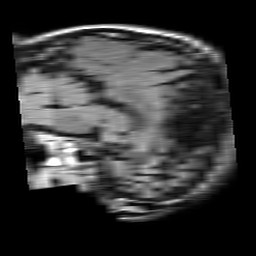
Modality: FLAIR
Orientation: sagittal
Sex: male
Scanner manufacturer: philips
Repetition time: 11 s
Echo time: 0.125 s